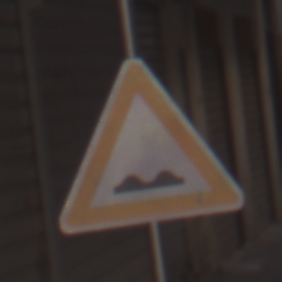
Verkehrszeichen: UnebeneFahrbahn
Umgebung: Outdoor, Urban
Tageszeit: MorningAfternoon
Wetter: Clear
Licht: Natural
Jahreszeit: NotSpecified
Kontrast: MediumContrast